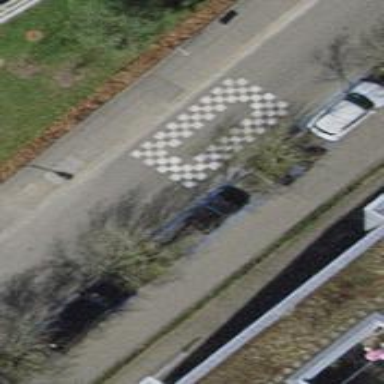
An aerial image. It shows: Traffic calming table.